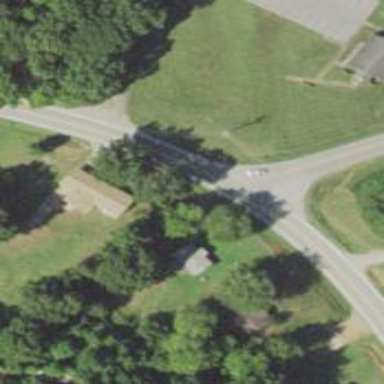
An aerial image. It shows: Driveway.